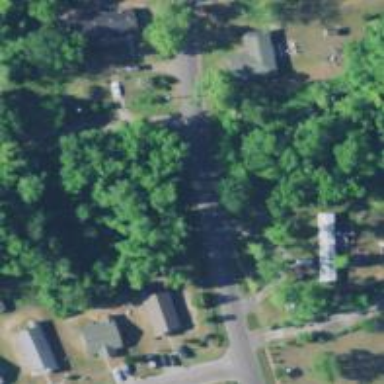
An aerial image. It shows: Residential road with bridge.